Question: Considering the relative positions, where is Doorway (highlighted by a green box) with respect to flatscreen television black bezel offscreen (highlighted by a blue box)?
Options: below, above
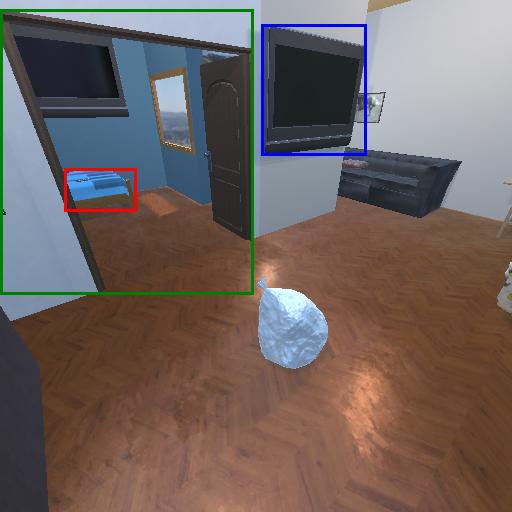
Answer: below